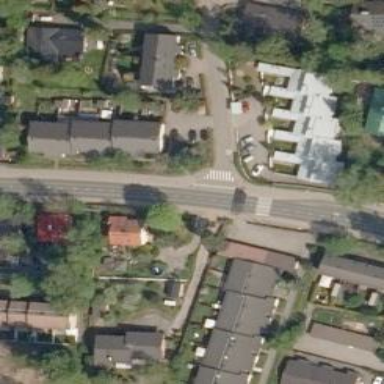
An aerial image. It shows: Road with "give way" sign.